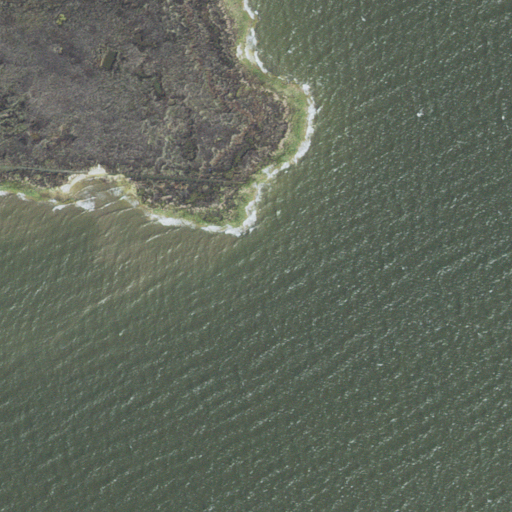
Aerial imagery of cape in North Carolina named Bay Point containing open water and herbaceous wetlands